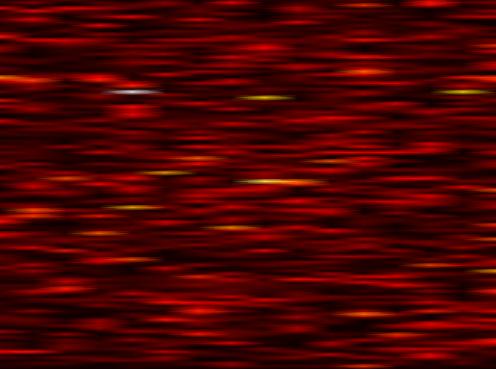
Label: WOLA